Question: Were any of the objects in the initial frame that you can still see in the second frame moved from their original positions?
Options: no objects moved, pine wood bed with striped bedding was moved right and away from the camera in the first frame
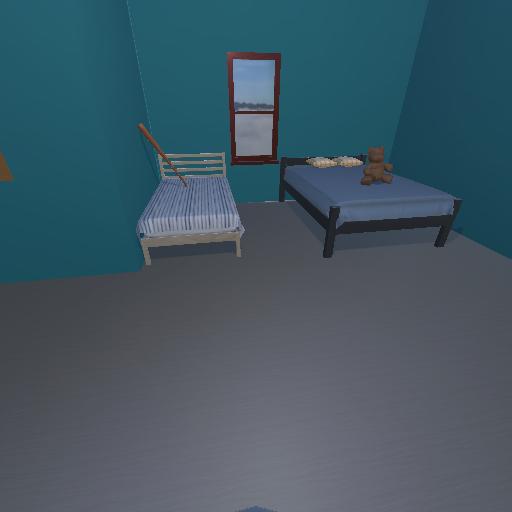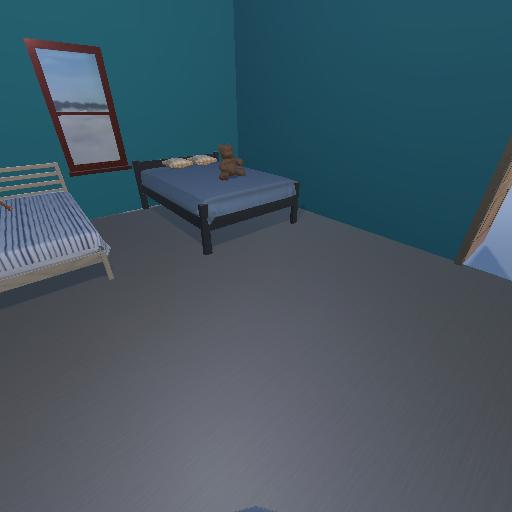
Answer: no objects moved